Question: I'm making a responsive web design. But my CSS knowledge could have been better. I want a padding on a div, but I don't want it to affect the title.
See this example:

I want the title to be were it is, but the little squares to have a margin at the left side.
I've tried to set a padding and then reset the title position with relative positioning. But I don't like that solution because the title is pushing the squares more than necessary.
I've also tried to set a div where the cross is, but I can't manage to get it under the title and on the left side of all squares since the title is floated left and the squares right.
<URL>
'''
<div id="siteContainer">
<div id="titleContainer">
<h1 id="title">This is the long title</h1>
</div>
<div class="image"></div>
<div class="image"></div>
<div class="image"></div>
// more...
</div>
'''
'''
#siteContainer {
max-width: 800px;
margin: auto;
}
#title {
display: inline-block;
}
#titleContainer {
height: 100px;
margin: 10px;
float: left;
}
.image {
width: 100px;
height: 100px;
margin: 10px;
background: #DDCCAA;
float: right;
}
'''
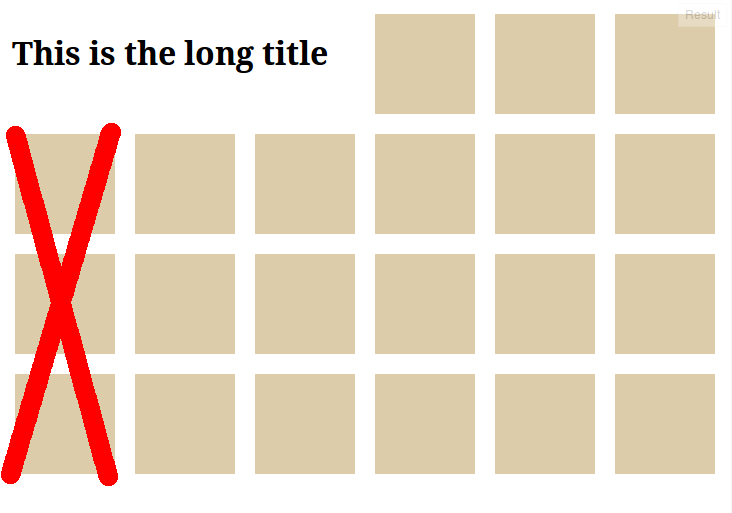
Answer: Whatever you want the padding on the left of the container to be (100px), you can set as a negative 'text-indent' value on the title (-100px).